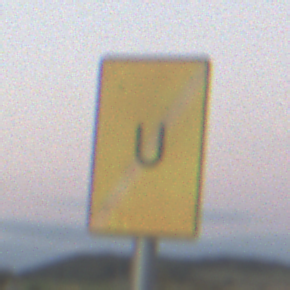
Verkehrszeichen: EndeUmleitung
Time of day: SunriseSunset
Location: Outdoor (Nature)
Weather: PartlyCloudy
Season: NotSpecified
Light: Natural